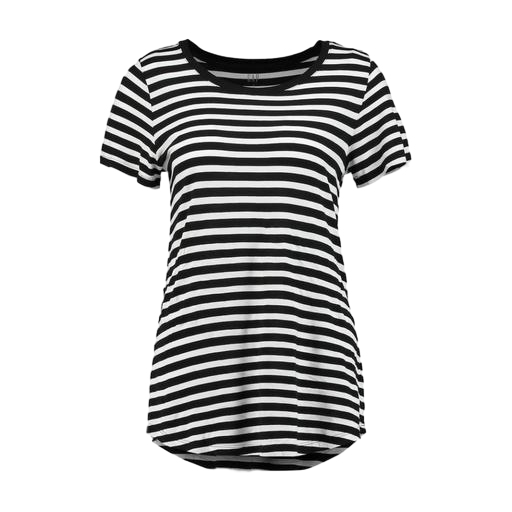
black women's striped t-shirt, black and white striped shirt, black striped t-shirt, white background